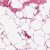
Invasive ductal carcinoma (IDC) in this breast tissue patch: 0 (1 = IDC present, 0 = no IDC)